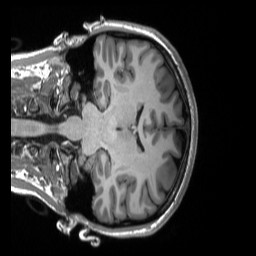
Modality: T1w
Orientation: coronal
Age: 21
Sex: female
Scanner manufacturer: siemens
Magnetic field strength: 3 T
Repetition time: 2.3 s
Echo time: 0.00298 s